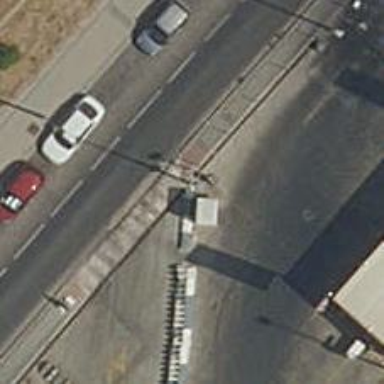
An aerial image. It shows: Jersey barrier.